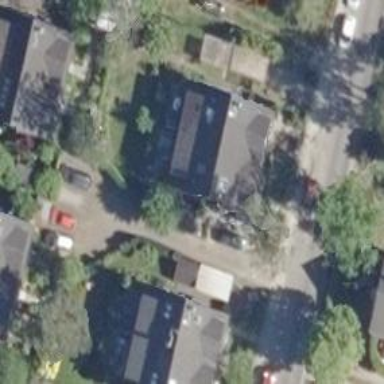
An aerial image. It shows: Simple and straightforward house.